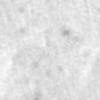
Label: no_change